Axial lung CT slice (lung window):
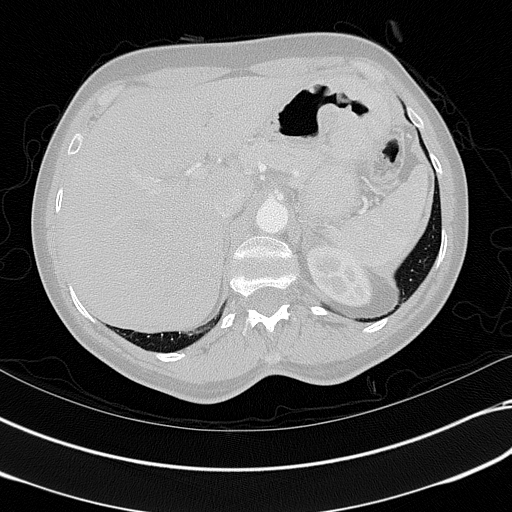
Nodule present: no